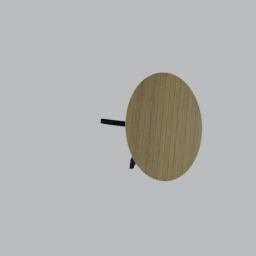
Label: furniture